Question:
As the image shown, BodyParser now is deprecated, how to correct the bodyParser syntax or statement to remove the line-through?
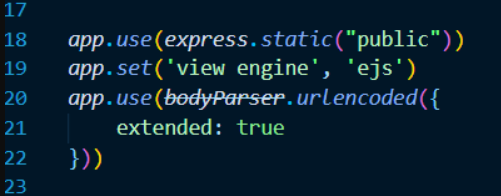
Answer: If you are using Express 4.16+ you don't have to import 'body-parser' anymore. You can do it just like this:
'''
app.use(express.urlencoded({extended: true}));
app.use(express.json()) // To parse the incoming requests with JSON payloads
'''